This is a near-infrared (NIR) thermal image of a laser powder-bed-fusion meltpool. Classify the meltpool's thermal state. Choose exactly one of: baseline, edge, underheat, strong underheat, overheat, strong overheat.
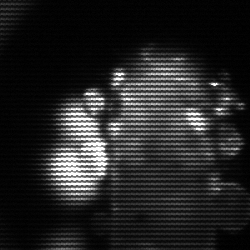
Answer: strong underheat